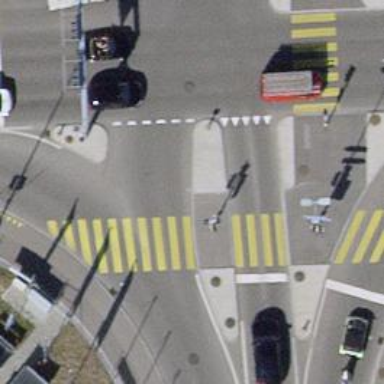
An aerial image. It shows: Crossing with traffic signals.